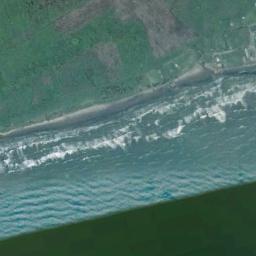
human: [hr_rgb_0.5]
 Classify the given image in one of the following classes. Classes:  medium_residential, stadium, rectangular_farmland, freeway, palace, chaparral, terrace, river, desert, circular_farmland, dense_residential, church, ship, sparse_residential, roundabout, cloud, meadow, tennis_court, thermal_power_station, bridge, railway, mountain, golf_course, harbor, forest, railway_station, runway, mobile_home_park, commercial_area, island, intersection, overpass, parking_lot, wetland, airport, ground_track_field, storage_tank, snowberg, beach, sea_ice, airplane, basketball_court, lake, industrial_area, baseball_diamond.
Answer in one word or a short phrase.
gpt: beach